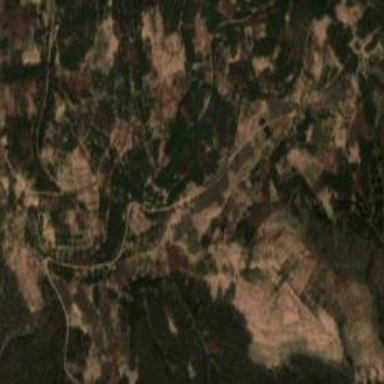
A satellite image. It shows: Clearcut area with scrub vegetation.